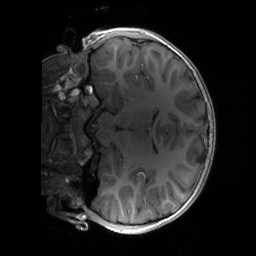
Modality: T1w
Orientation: coronal
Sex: male
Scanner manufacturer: siemens
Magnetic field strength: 3 T
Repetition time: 1.9 s
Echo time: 0.00243 s